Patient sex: M
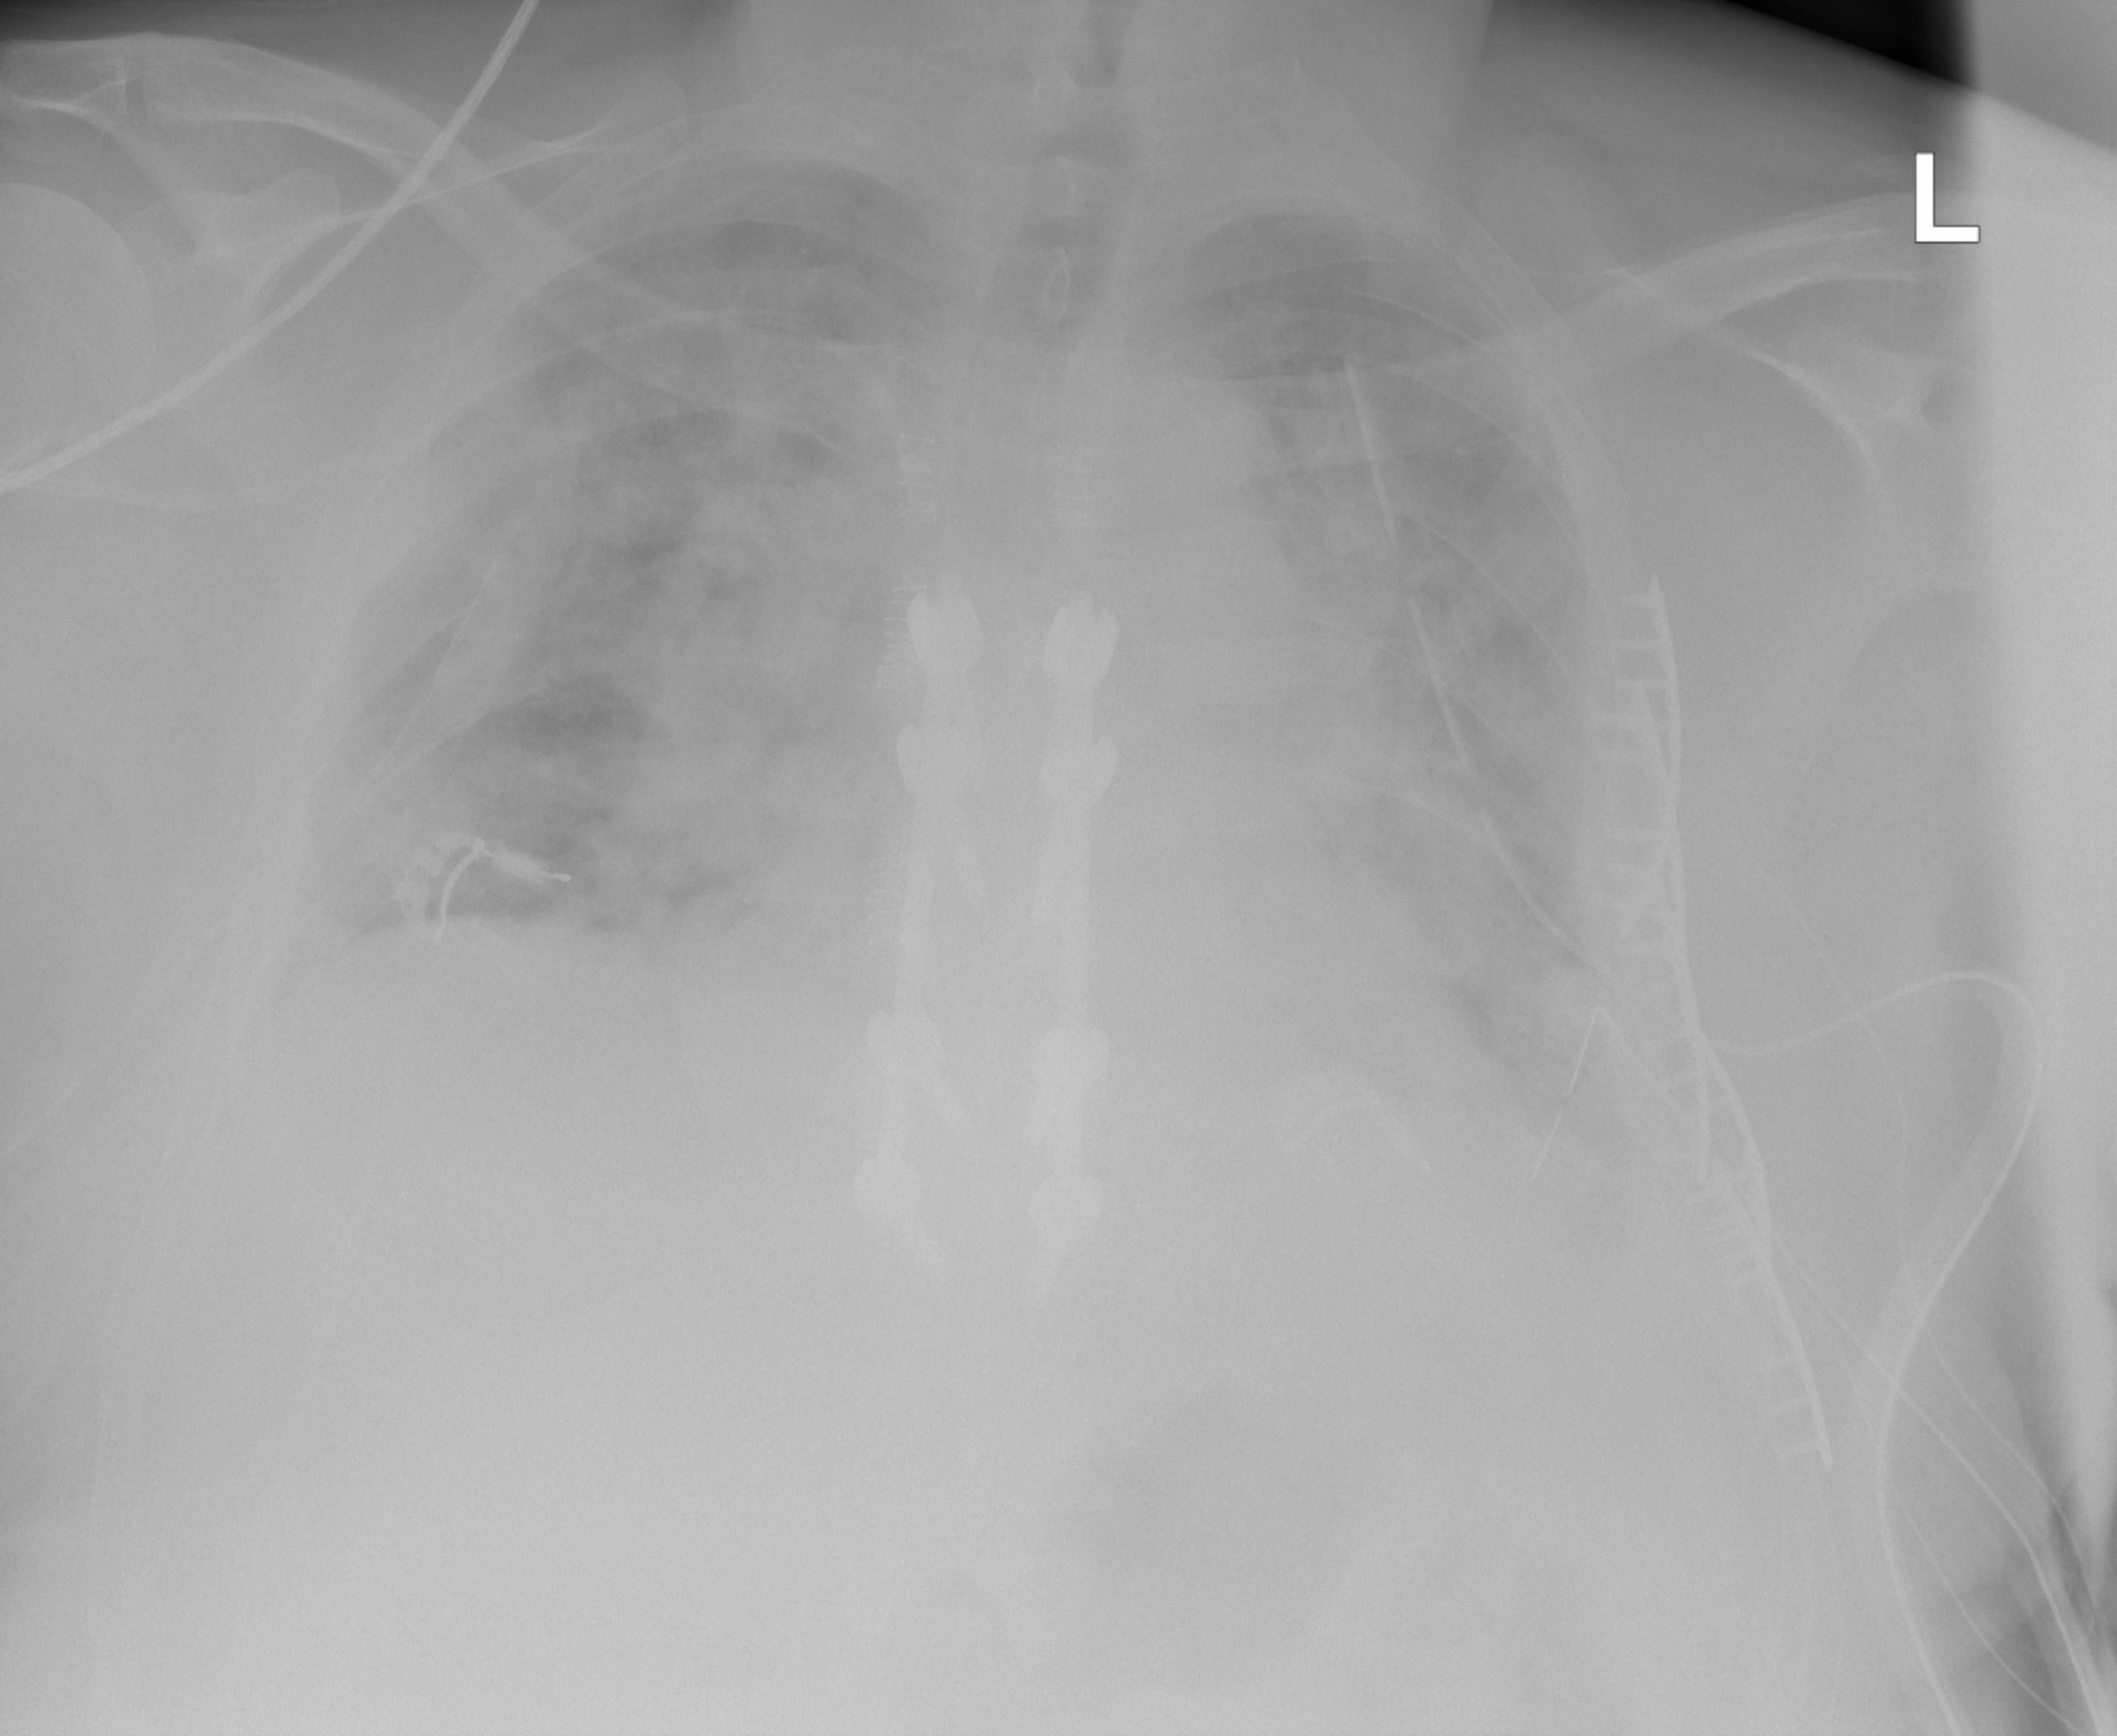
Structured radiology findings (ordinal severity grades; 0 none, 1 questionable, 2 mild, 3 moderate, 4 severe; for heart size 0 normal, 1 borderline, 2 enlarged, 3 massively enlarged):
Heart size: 0
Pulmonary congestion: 3
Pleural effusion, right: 2
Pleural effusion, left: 2
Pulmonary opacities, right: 3
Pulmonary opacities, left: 3
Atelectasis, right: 2
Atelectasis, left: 2